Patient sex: M
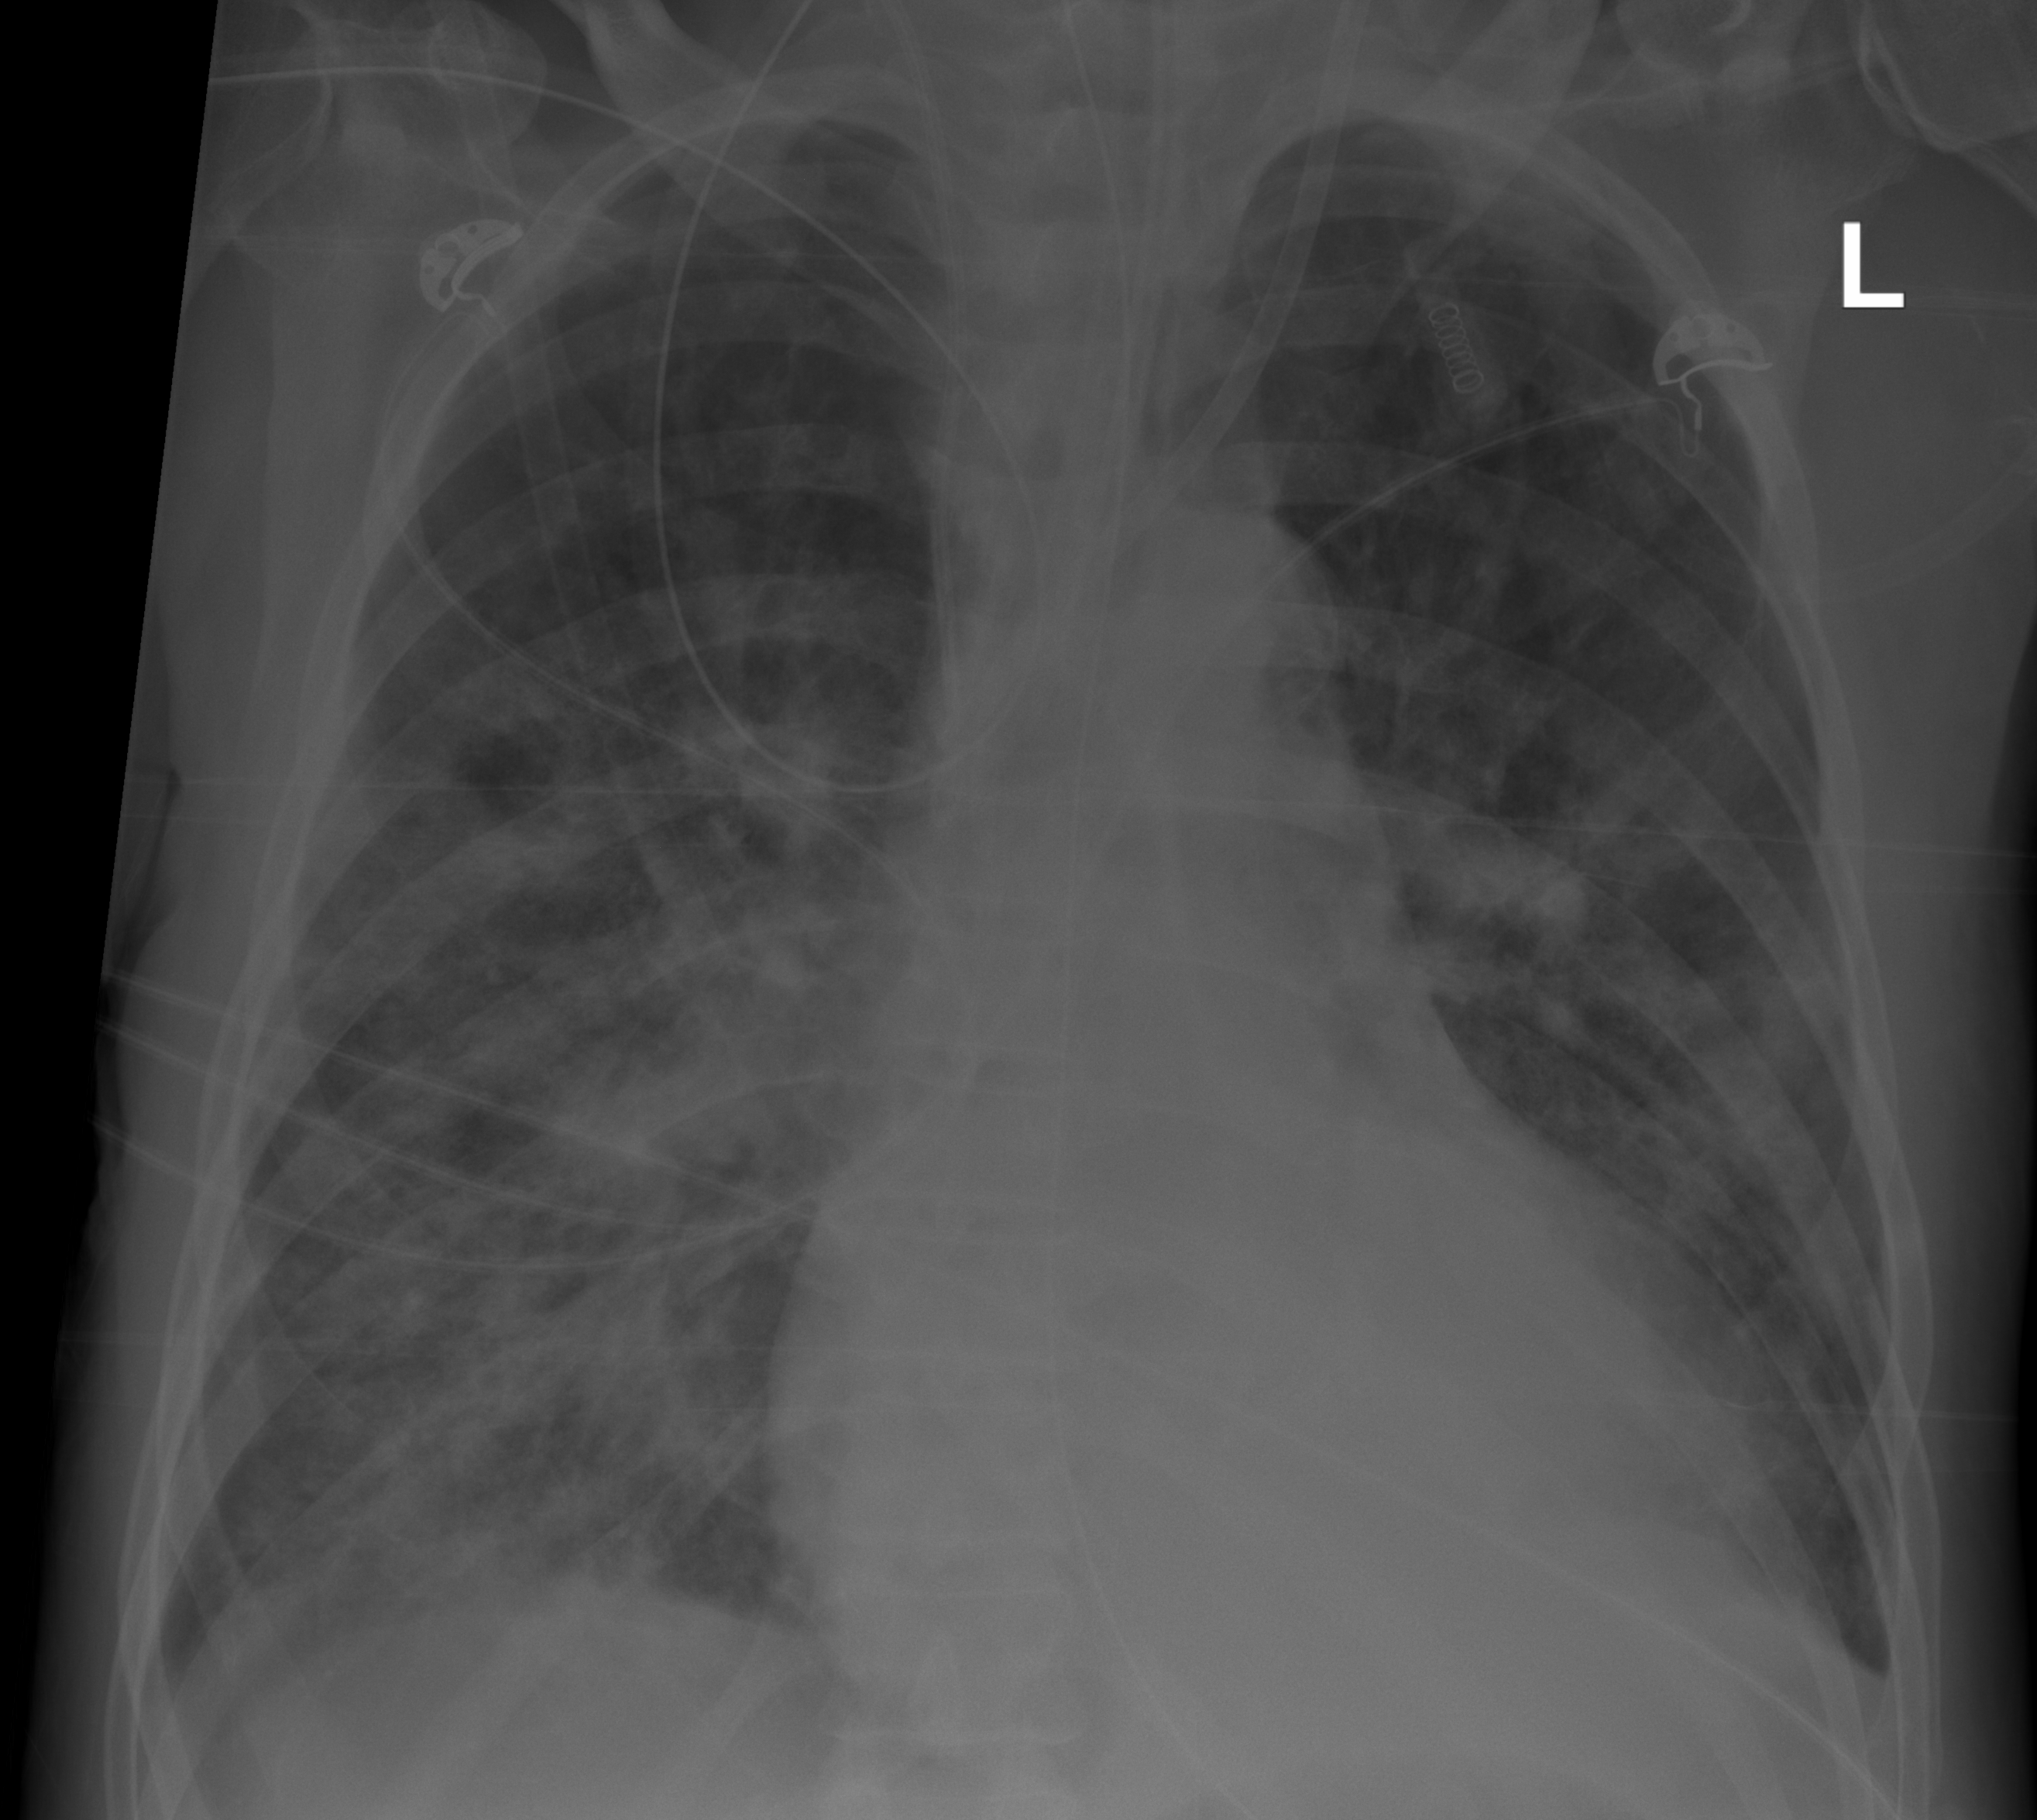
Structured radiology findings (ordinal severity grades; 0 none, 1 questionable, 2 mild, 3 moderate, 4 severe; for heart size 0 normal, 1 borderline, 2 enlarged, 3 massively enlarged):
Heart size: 2
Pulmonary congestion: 0
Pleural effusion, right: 2
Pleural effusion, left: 2
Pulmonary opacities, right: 3
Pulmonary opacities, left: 3
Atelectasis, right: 2
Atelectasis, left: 2